Question: My Environment: JMeter v2.12, remote Oracle 12, JDK 7
I am using the View Results in Table to view some results of a test.
I have some samplers in my Thread Group that create some XML and submit them to a web service. I am using the 'View Results In Table' listener to view the results, however with many loops it is getting difficult to spot which thread loop the detail is referencing.
My setup is as follows:
'''
Thread Group-->No. of Users: 1, Loop: 8000
-CSV Data Set Config: (provides a csv file with variables for XML)
-Beanshell Sampler: (to create XML, sourcing values from the .csv)
-Beanshell Sampler: (adds SOAP header to XML instance)
-SOAP/XML-RPC Request: (injects SOAP message to webservice)
-View Results In Table
'''
Essentially because my thread group has number of users = 1, it is getting difficult to spot which loop a particular sampler (displayed in the View Results In Table listener) refers to - please see example screenshot below where I had the Loop Count set to 3.

As you can see in the screenshot - the 'Thread Name' column displays in the format 'Thread Group Name 1-1'.
I was hoping it would indicate from the 1-1 value (e.g. 1-3 might indicate the 3rd loop) which loop the different samplers are associated with. This isn't a problem when there are only 3 loops specified, but if I have 8000 (which is what I've got to test) - identifying which results are for which loop is going to be a problem.
So - finally - my question.
Is there any way for the results to display an incremented Thread Group name to reflect which loop is which when my No. of Users = 1, and Loop Count = many?
Many thanks!
sqeeky
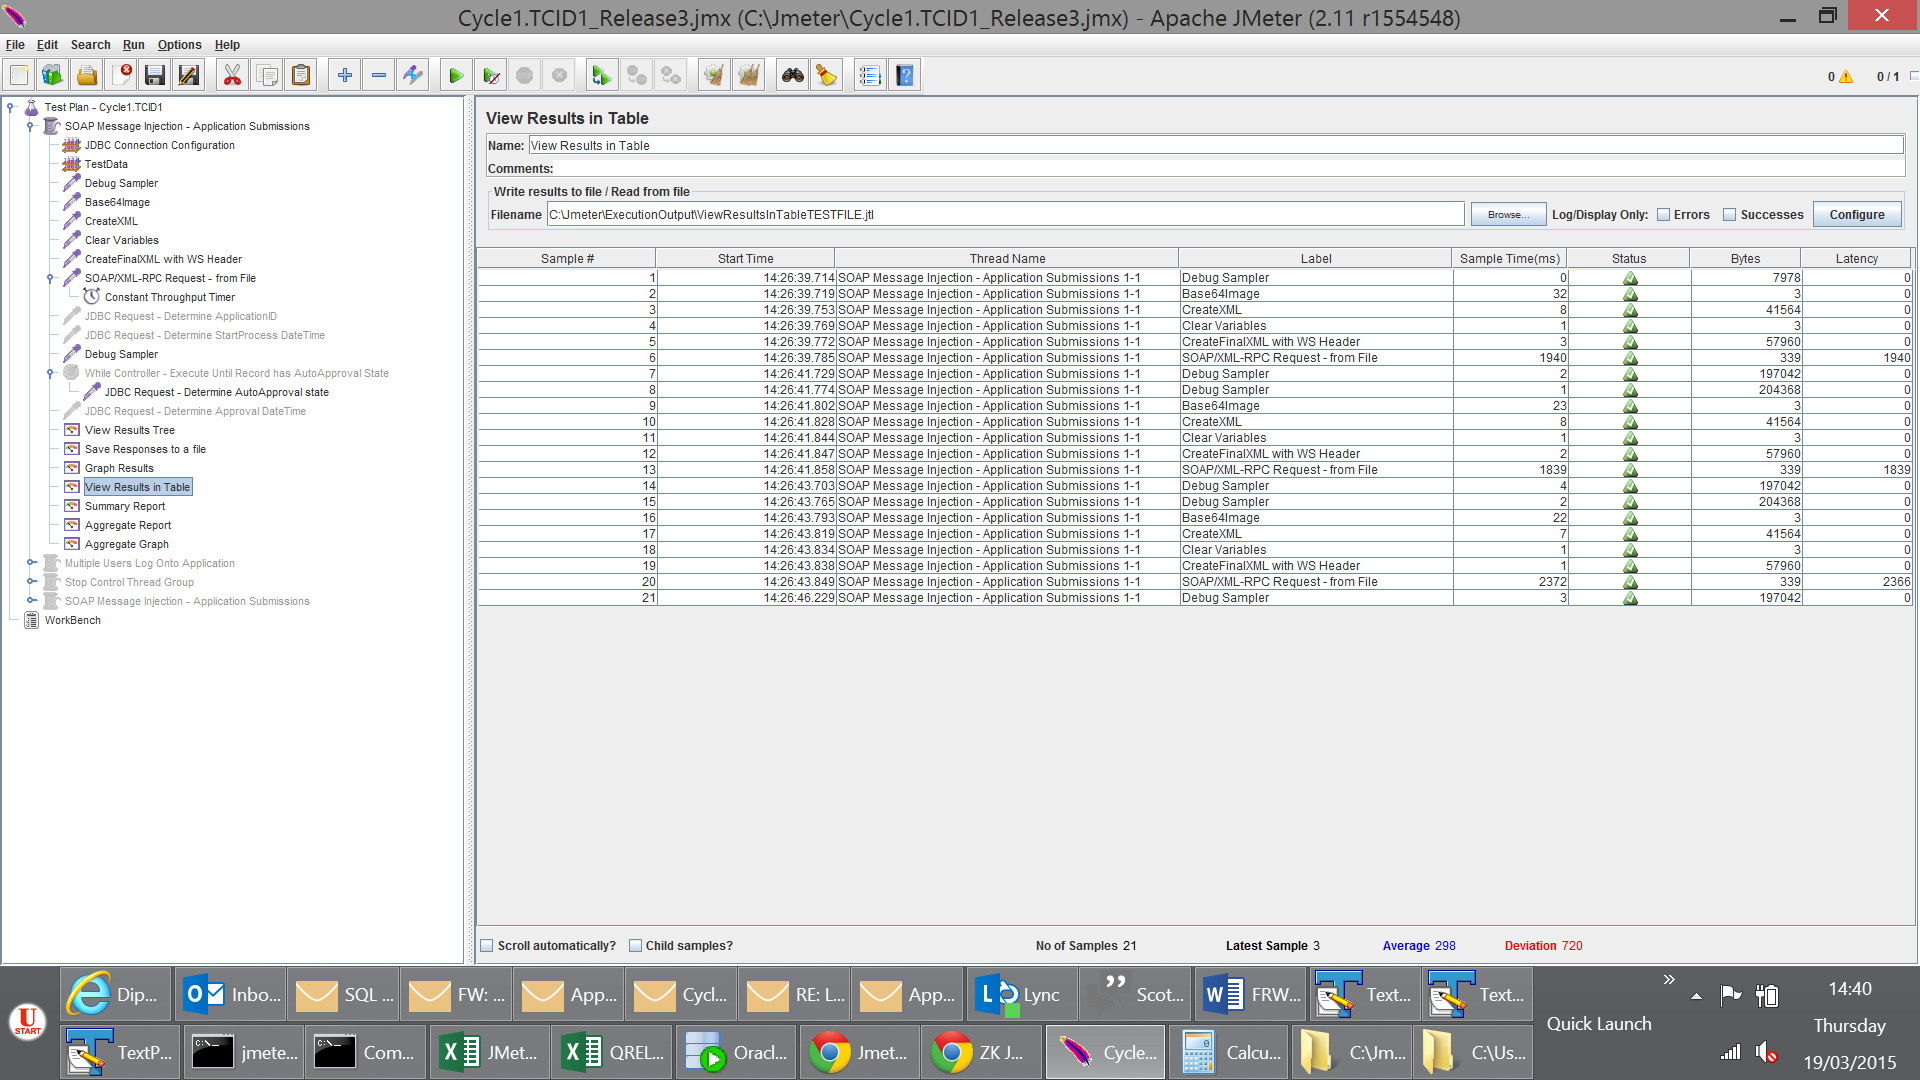
Answer: Amend your Sampler name to include
- <URL>
I.e.
'''
MySampler - Thread: ${__threadNum} Loop: ${__counter(TRUE,)}
'''
So you'll receive the following (assumes 3 threads and 3 loops):

See <URL> post series for extra information on above and other useful JMeter Functions.